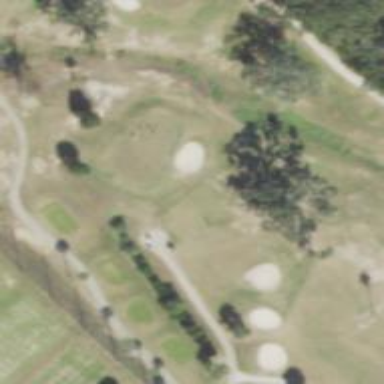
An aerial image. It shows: View of golf hole.